Question: I want to move slightly to the right a text link that is aligned to the left inside a li.
Which is something similar to left:2px; but only applied to the text.
<URL>

'''
#secondnav li a {
border: medium none;
display: block;
padding: 3px 8px;
}
#secondnav li a {
display: block !important;
line-height: 42px !important;
padding-left: 15px;
text-align: left;
text-decoration: none;
width: 230px;
}
#secondnav li a {
background-color: #FFC477;
border: 1px solid white !important;
color: #FFFFFF;
font-size: 18px !important;
position: relative;
right: 30px;
z-index: 1;
'''
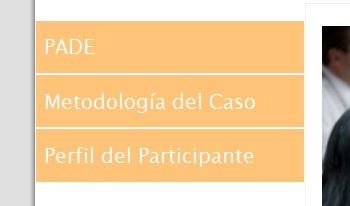
Answer: You can use 'text-indent' alone or 'padding-left' and reduce 'width' by the same amount.